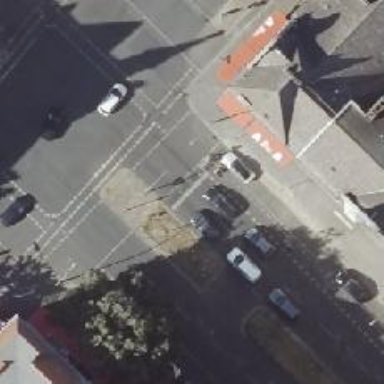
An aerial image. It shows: Road with traffic signals.